Question: I have a simple view with a telerik grid, no javascript file on it. this is my grid:
'''
@{Html.Telerik().Grid(Model)
.Name("myGrid")
.Columns(columns =>
{
columns.Bound(m => m.myColumn);
})
.DataBinding(data => data.Ajax().OperationMode(GridOperationMode.Client))
.Sortable(sort => sort.SortMode(GridSortMode.SingleColumn))
.Scrollable(c=>c.Height("300px"))
.Pageable(paging => { paging.Enabled(true); paging.PageSize(10); })
.Render();
}
'''
when the grid is empty, this error message is displayed in the console:

If I remove the dataBinding line, the error goes away, but I need the grid to be configured for client operations.
Any ideas how to fix this error message?
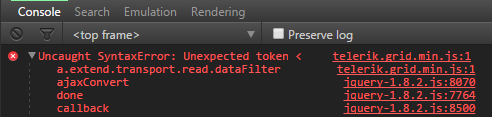
Answer: Found a workaround. I added this method on data binding event of the grid, which prevents any requests if the grid is empty.
'''
<script>
function onDataBinding(e) {
if ($("#myGrid").data("tGrid").data.length == 0)
e.preventDefault();
};
'''